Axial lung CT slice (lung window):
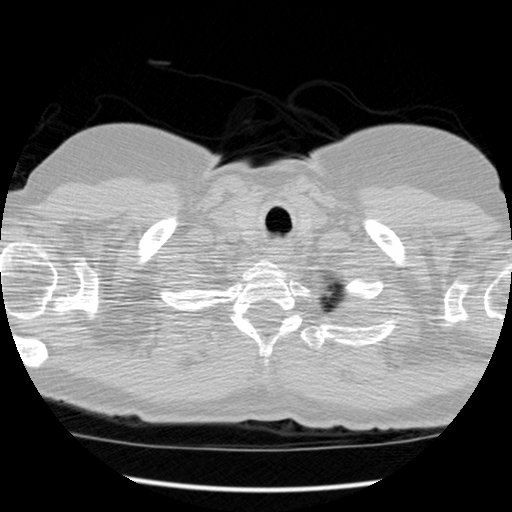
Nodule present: no